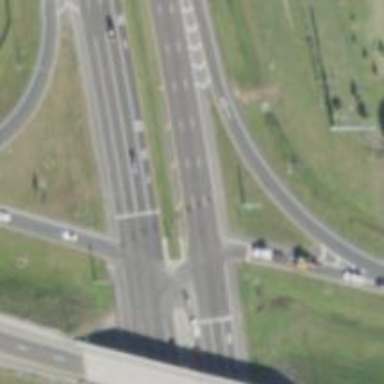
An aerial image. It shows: Motorway link with asphalt surface. The junction is in diamond shape.